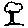
Label: tree